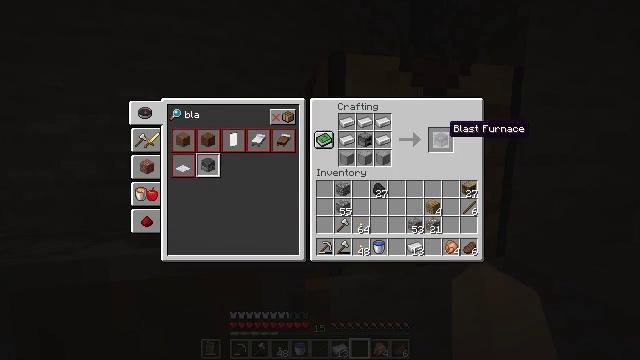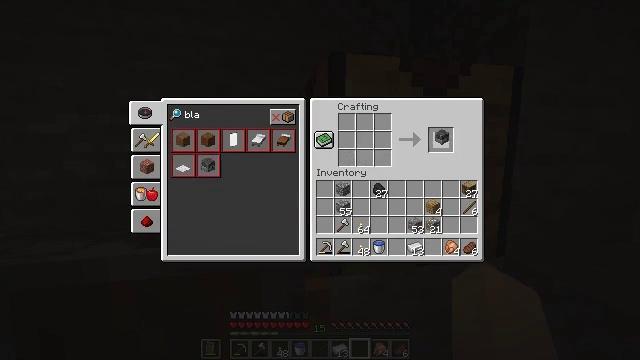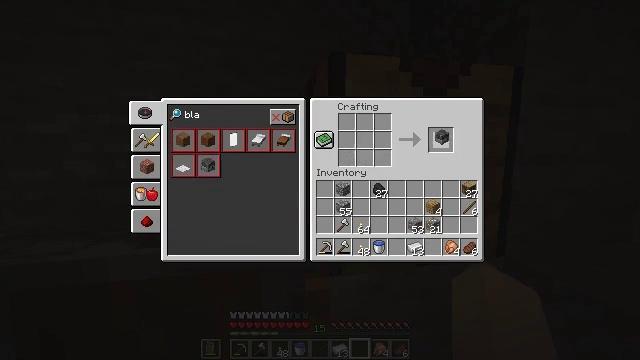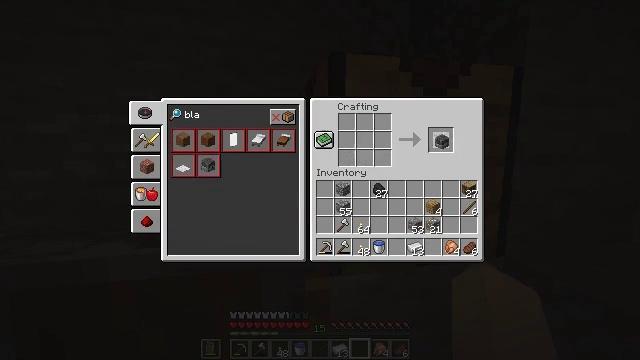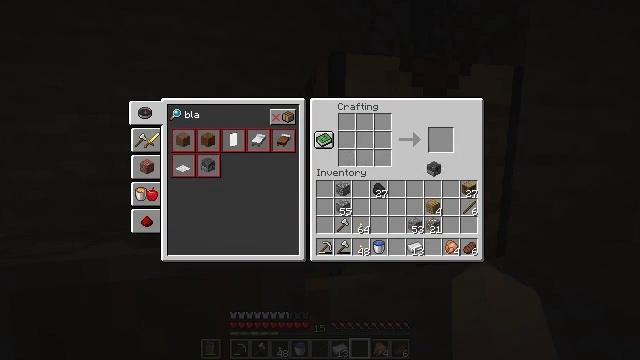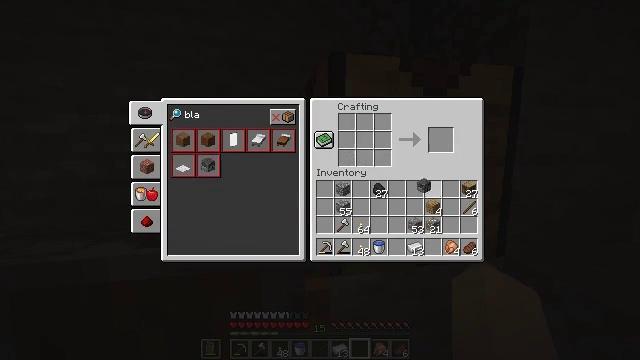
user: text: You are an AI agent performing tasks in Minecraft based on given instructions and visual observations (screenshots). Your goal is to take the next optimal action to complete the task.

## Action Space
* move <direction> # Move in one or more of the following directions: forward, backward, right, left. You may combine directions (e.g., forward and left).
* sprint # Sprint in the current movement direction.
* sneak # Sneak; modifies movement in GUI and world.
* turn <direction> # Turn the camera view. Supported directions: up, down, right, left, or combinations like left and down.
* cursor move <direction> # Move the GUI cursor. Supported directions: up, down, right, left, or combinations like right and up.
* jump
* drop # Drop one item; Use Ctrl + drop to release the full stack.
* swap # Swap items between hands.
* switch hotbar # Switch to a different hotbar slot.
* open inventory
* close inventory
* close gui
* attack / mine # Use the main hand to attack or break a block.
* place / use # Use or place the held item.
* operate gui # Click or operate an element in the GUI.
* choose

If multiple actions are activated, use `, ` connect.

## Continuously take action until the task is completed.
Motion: motion action
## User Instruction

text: Make a blast furnace with a furnace, iron ingots, and smooth stone.
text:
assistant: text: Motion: operate gui
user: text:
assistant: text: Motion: operate gui
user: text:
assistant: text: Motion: no_op
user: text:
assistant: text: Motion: cursor move left and down
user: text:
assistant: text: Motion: cursor move left and down
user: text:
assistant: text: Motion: no_op